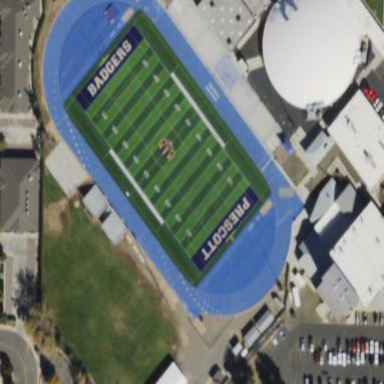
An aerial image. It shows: Pitch for American football with artificial turf surface.